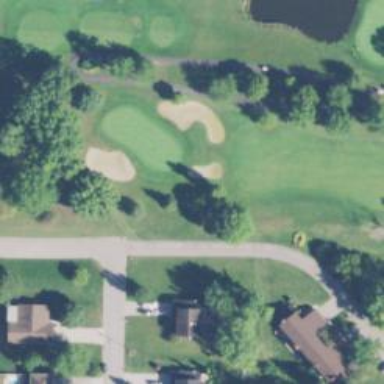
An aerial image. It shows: View of golf hole.